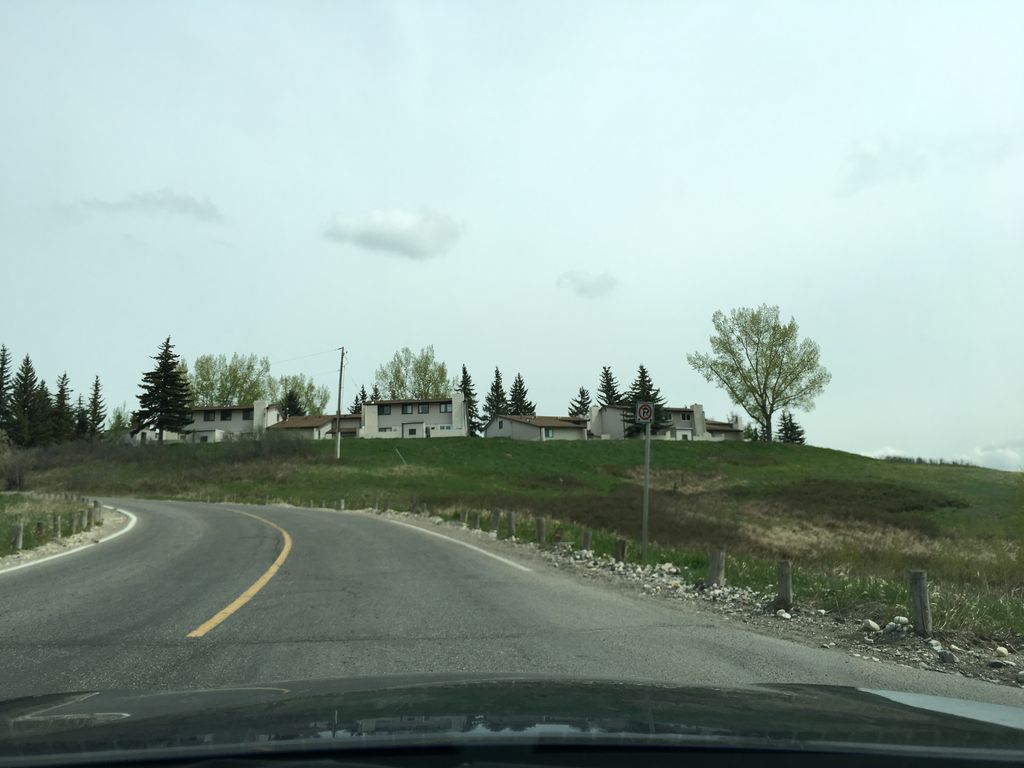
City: calgary